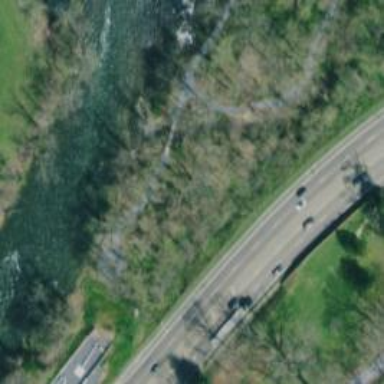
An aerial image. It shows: Path on bridge with excellent trail visibility.